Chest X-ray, AP view. Patient: 53 years old, sex M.
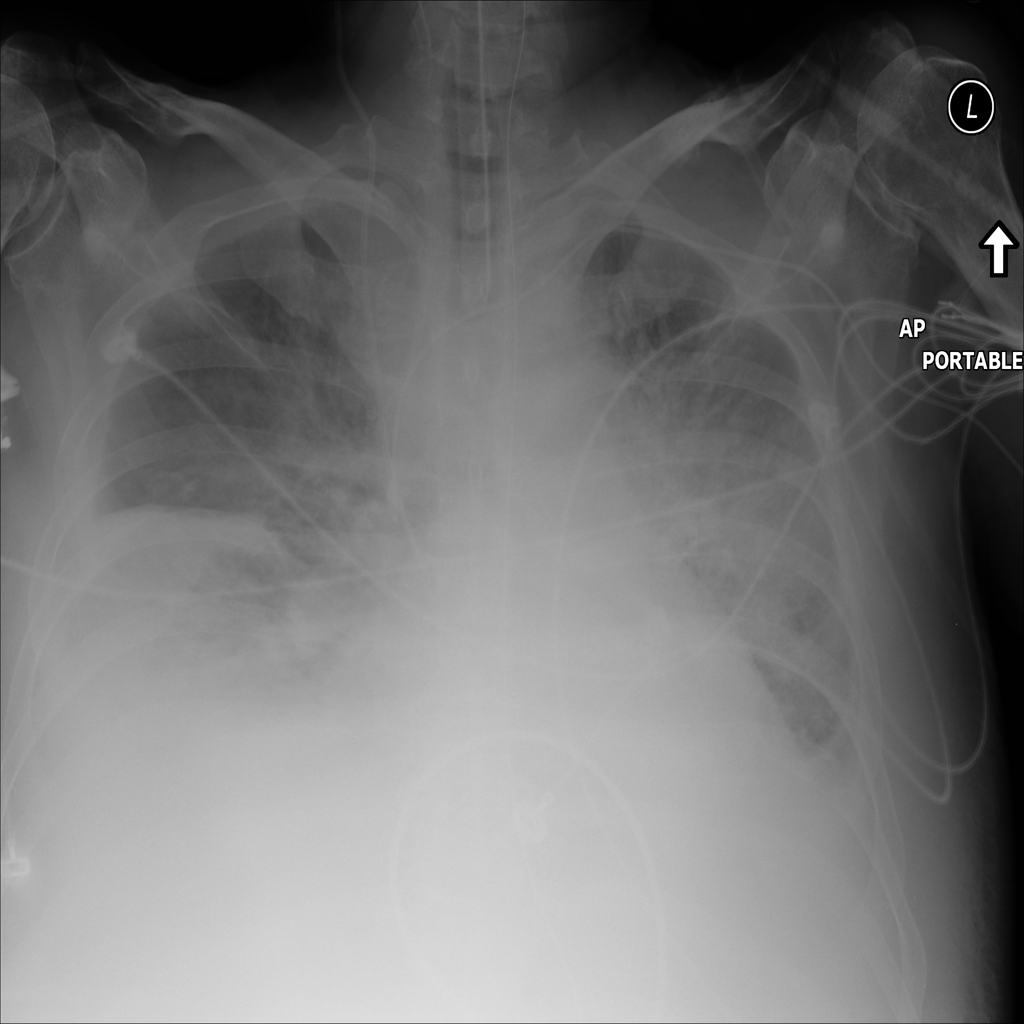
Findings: Atelectasis, Consolidation, Effusion, Infiltration